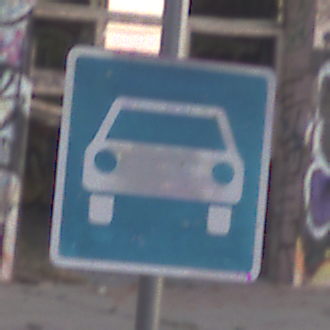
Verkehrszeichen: Kraftfahrstrasse
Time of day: SunriseSunset
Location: Outdoor (Suburban)
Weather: PartlyCloudy
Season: NotSpecified
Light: Natural